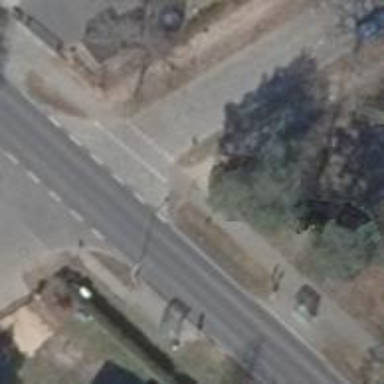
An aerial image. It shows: Road with "give way" sign.